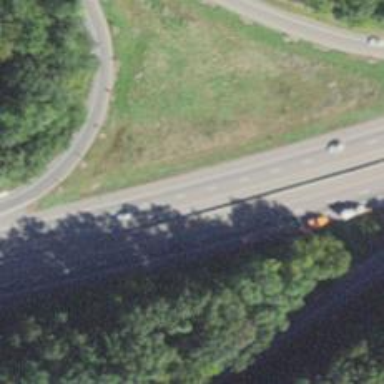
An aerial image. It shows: Asphalt motorway.